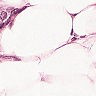
Metastatic tissue present: yes